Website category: phone
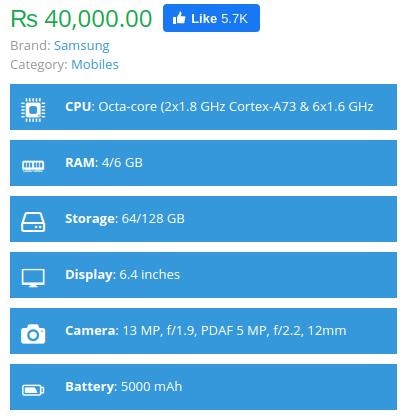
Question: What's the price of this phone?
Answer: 40,000.00

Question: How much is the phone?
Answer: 40,000.00

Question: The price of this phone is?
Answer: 40,000.00

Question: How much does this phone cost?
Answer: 40,000.00

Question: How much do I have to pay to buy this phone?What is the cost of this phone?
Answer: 40,000.00

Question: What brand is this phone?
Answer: Samsung

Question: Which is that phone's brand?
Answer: Samsung

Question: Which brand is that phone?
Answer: Samsung

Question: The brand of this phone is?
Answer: Samsung

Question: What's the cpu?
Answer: Octa-core (2x1.8 GHz Cortex-A73 & 6x1.6 GHz Cortex-A53)

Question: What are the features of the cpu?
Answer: Octa-core (2x1.8 GHz Cortex-A73 & 6x1.6 GHz Cortex-A53)

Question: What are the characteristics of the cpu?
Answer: Octa-core (2x1.8 GHz Cortex-A73 & 6x1.6 GHz Cortex-A53)

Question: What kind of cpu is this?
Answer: Octa-core (2x1.8 GHz Cortex-A73 & 6x1.6 GHz Cortex-A53)

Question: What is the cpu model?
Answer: Octa-core (2x1.8 GHz Cortex-A73 & 6x1.6 GHz Cortex-A53)

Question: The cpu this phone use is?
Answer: Octa-core (2x1.8 GHz Cortex-A73 & 6x1.6 GHz Cortex-A53)

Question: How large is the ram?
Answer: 4/6 GB

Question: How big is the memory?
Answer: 4/6 GB

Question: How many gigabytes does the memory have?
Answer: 4/6 GB

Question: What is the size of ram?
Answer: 4/6 GB

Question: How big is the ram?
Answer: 4/6 GB

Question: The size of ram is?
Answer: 4/6 GB

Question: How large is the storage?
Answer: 64/128 GB

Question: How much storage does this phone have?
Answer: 64/128 GB

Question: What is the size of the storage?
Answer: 64/128 GB

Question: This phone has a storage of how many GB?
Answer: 64/128 GB

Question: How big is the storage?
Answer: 64/128 GB

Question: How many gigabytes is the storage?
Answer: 64/128 GB

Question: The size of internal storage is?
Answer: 64/128 GB

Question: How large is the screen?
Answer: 6.4 inches

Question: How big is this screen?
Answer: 6.4 inches

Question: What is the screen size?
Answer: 6.4 inches

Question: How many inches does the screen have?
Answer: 6.4 inches

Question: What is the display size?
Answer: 6.4 inches

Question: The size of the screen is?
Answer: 6.4 inches

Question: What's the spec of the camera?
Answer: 13 MP, f/1.9, PDAF 5 MP, f/2.2, 12mm (ultrawide) 5 MP, f/2.2, depth sensor

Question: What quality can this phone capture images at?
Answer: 13 MP, f/1.9, PDAF 5 MP, f/2.2, 12mm (ultrawide) 5 MP, f/2.2, depth sensor

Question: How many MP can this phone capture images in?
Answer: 13 MP, f/1.9, PDAF 5 MP, f/2.2, 12mm (ultrawide) 5 MP, f/2.2, depth sensor

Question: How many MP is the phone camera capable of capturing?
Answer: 13 MP, f/1.9, PDAF 5 MP, f/2.2, 12mm (ultrawide) 5 MP, f/2.2, depth sensor

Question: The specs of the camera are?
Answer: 13 MP, f/1.9, PDAF 5 MP, f/2.2, 12mm (ultrawide) 5 MP, f/2.2, depth sensor

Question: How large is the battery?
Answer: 5000 mAh

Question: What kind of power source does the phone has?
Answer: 5000 mAh

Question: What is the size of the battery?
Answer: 5000 mAh

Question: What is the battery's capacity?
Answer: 5000 mAh

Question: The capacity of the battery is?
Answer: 5000 mAh